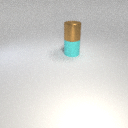
large cyan rubber cylinder below large brown metal cylinder